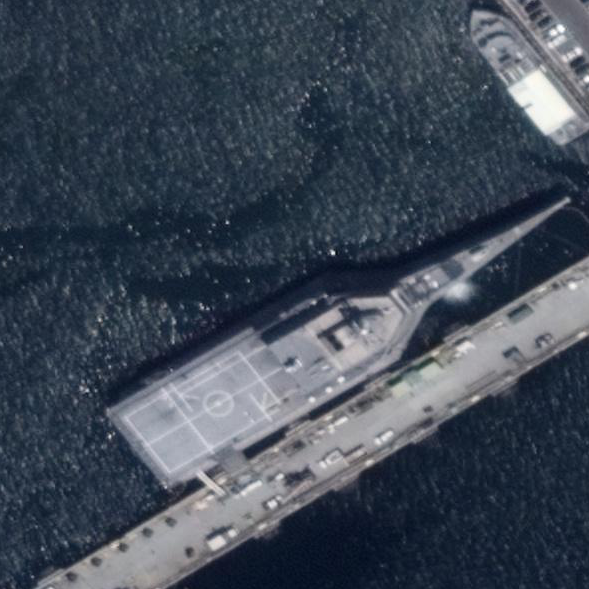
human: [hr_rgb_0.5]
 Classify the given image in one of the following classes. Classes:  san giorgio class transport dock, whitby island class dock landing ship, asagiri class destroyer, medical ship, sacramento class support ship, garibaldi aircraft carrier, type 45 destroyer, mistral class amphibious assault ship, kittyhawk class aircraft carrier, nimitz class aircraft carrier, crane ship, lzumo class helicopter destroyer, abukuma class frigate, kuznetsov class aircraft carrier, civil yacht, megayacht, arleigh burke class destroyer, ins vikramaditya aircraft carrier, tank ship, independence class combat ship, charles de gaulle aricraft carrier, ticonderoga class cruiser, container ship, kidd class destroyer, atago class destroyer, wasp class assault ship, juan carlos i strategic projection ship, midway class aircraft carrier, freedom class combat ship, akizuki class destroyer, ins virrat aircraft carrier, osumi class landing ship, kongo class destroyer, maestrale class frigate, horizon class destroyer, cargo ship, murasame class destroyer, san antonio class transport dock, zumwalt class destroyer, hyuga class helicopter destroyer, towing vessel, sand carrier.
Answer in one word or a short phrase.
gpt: Independence class combat ship